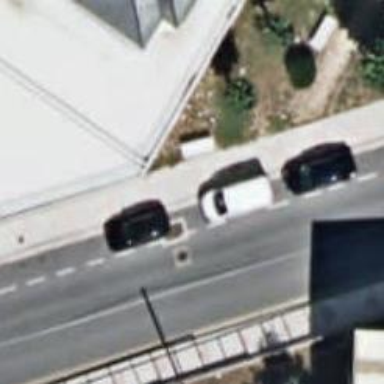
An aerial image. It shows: White bench.